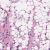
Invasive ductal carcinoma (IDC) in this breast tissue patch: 1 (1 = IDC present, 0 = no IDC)